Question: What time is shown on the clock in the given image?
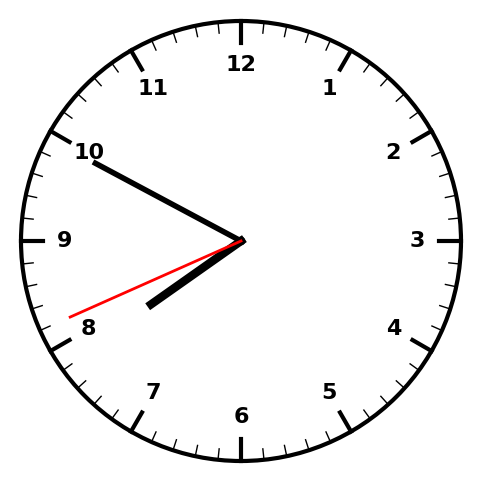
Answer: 07:49:41